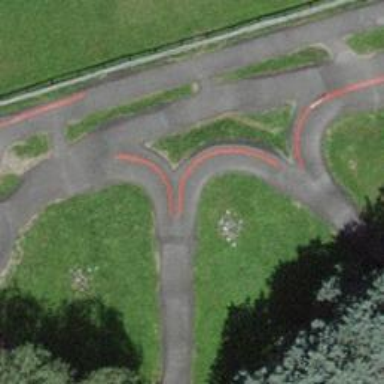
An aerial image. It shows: Cycleway with concrete surface.